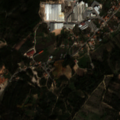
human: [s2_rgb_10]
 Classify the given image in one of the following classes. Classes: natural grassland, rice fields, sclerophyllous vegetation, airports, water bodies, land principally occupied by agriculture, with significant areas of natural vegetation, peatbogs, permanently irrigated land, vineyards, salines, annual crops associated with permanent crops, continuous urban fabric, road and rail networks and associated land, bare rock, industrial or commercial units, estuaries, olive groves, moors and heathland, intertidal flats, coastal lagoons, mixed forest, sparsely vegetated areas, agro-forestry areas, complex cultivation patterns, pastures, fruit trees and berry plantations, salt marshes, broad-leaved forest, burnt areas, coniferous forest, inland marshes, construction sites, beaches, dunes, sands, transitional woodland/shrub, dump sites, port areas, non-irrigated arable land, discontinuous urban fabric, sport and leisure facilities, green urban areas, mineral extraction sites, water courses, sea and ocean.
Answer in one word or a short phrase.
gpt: discontinuous urban fabric, olive groves, land principally occupied by agriculture, with significant areas of natural vegetation, mixed forest, sclerophyllous vegetation, transitional woodland/shrub